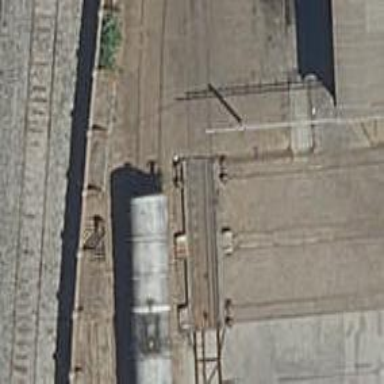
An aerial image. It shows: Rail spur service.